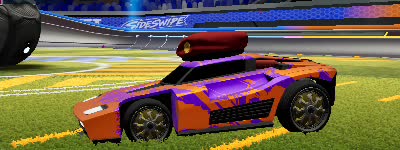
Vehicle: breakout